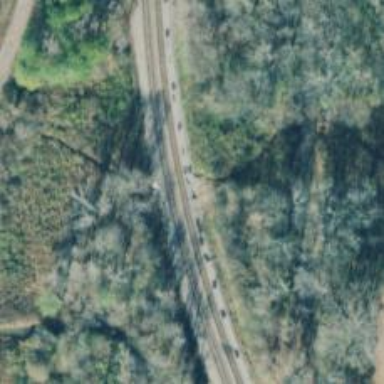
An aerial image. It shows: Railway track.